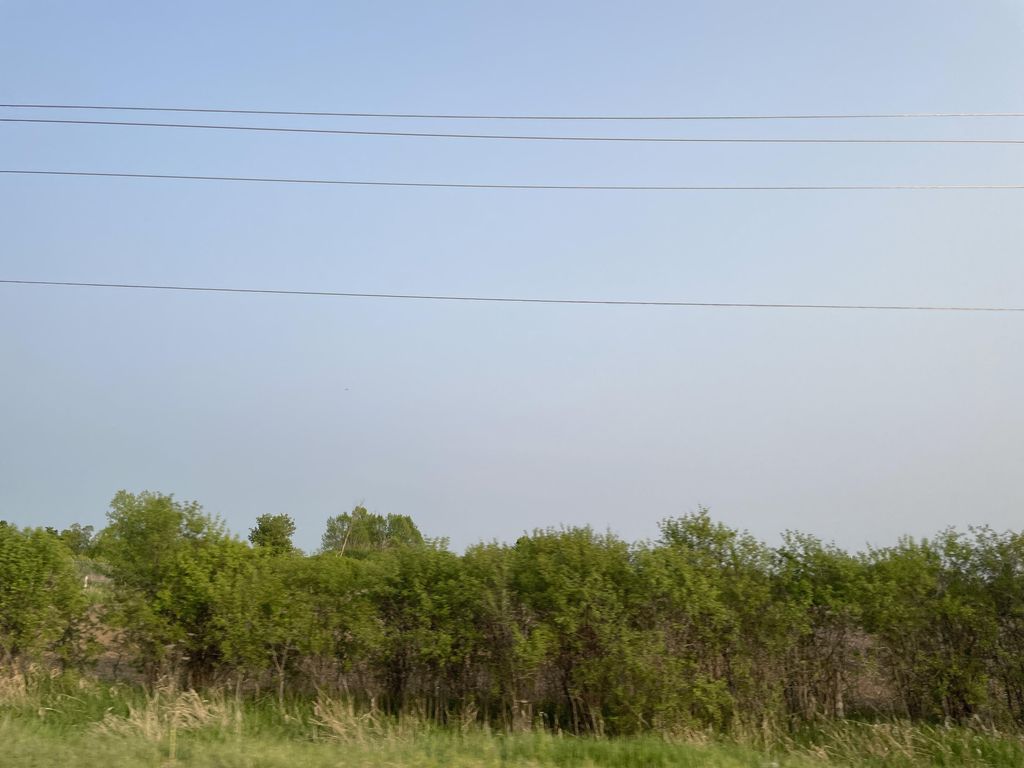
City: kitchener-waterloo